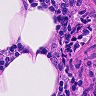
Metastatic tissue present: no